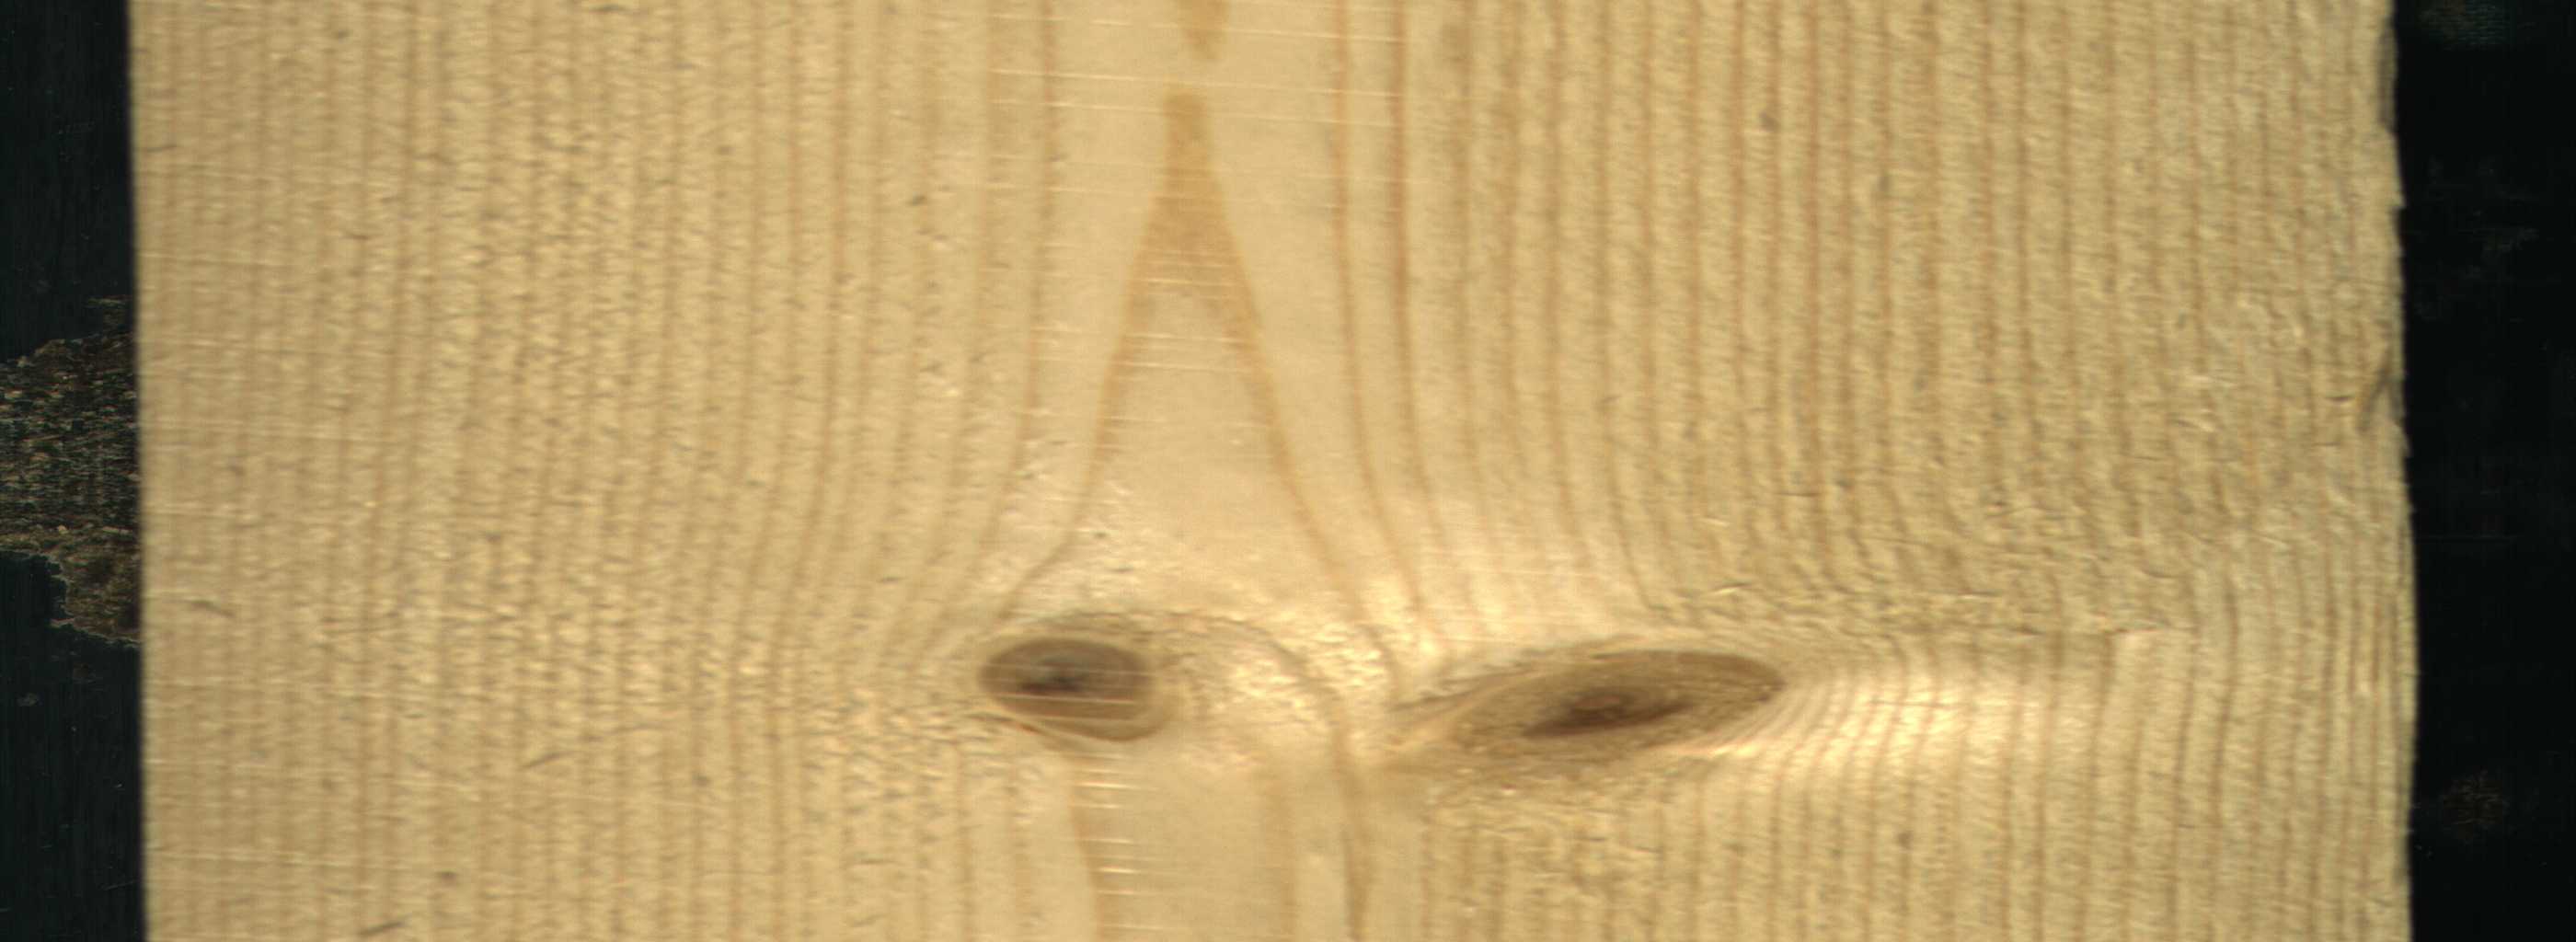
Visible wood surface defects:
Live_Knot
Live_Knot